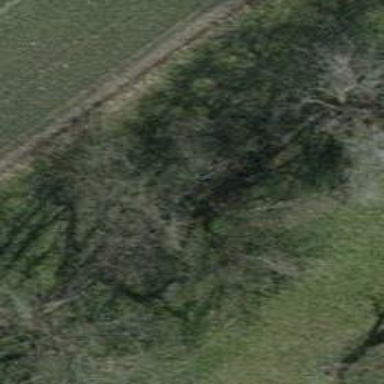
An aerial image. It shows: Agricultural area with deciduous broadleaved trees.